Question: I was just skinning my site with new theme, is it possible to change the loading image (which has green color) of the ReportViewer control?
I tried some solutions suggested but its not working, can anyone guide me on this?

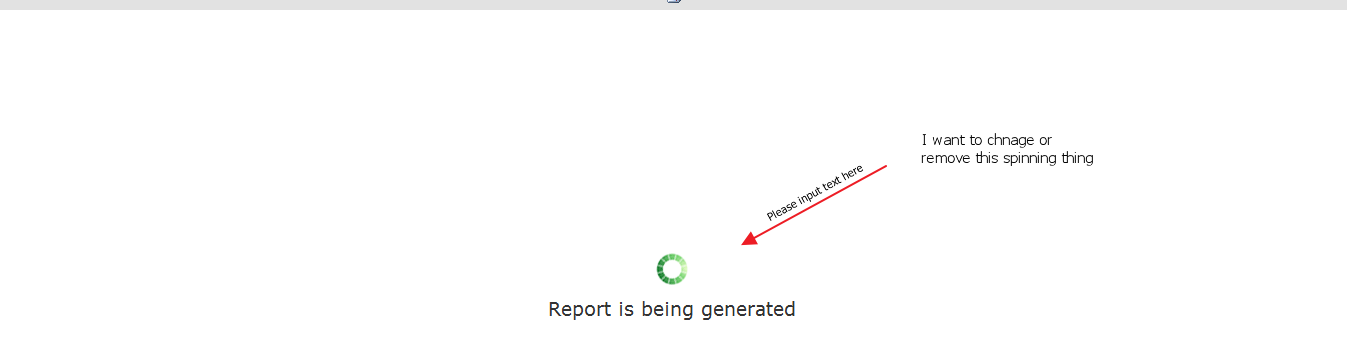
Answer: You can always modify it with CSS.
If you investigate the HTML which is rendered from the ReportViewer control, there should be a '<div>' called '[ID_of_control]_AsyncWait_Wait'
On mine, I have the css;
'''
<style>
/* this will remove the spinner */
div#ReportViewer1_AsyncWait_Wait img{ display: none; }
/* this allows you to modify the td that contains the spinner */
div#ReportViewer1_AsyncWait_Wait table tbody tr td:first-child{ background: red; width: 100px; height: 100px; }
</style>
'''
All you need to do is set the 'background-image' on 'div#ReportViewer1_AsyncWait_Wait table tbody tr td:first-child' in order to have your own custom image.